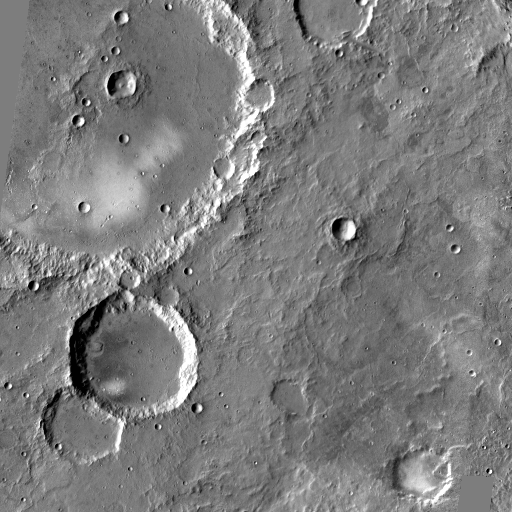
Crater classes present: Background, Other, Buried, Secondary